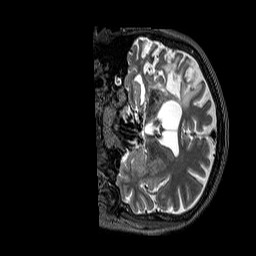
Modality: T2w
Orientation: coronal
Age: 74
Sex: female
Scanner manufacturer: siemens
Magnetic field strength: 3 T
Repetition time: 3.2 s
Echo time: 0.567 s